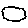
Label: cloud